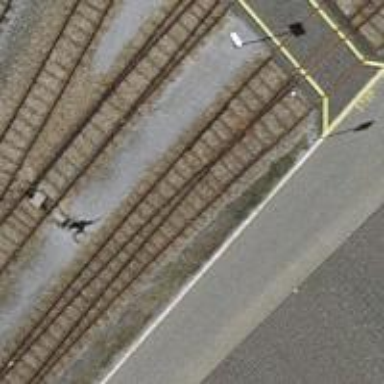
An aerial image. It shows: Single-track railway yard.